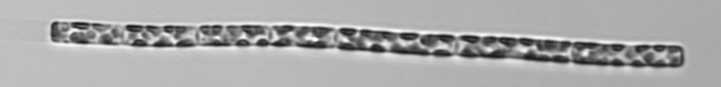
Label: Dactyliosolen_fragilissimus